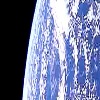
Label: cloud